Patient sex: F
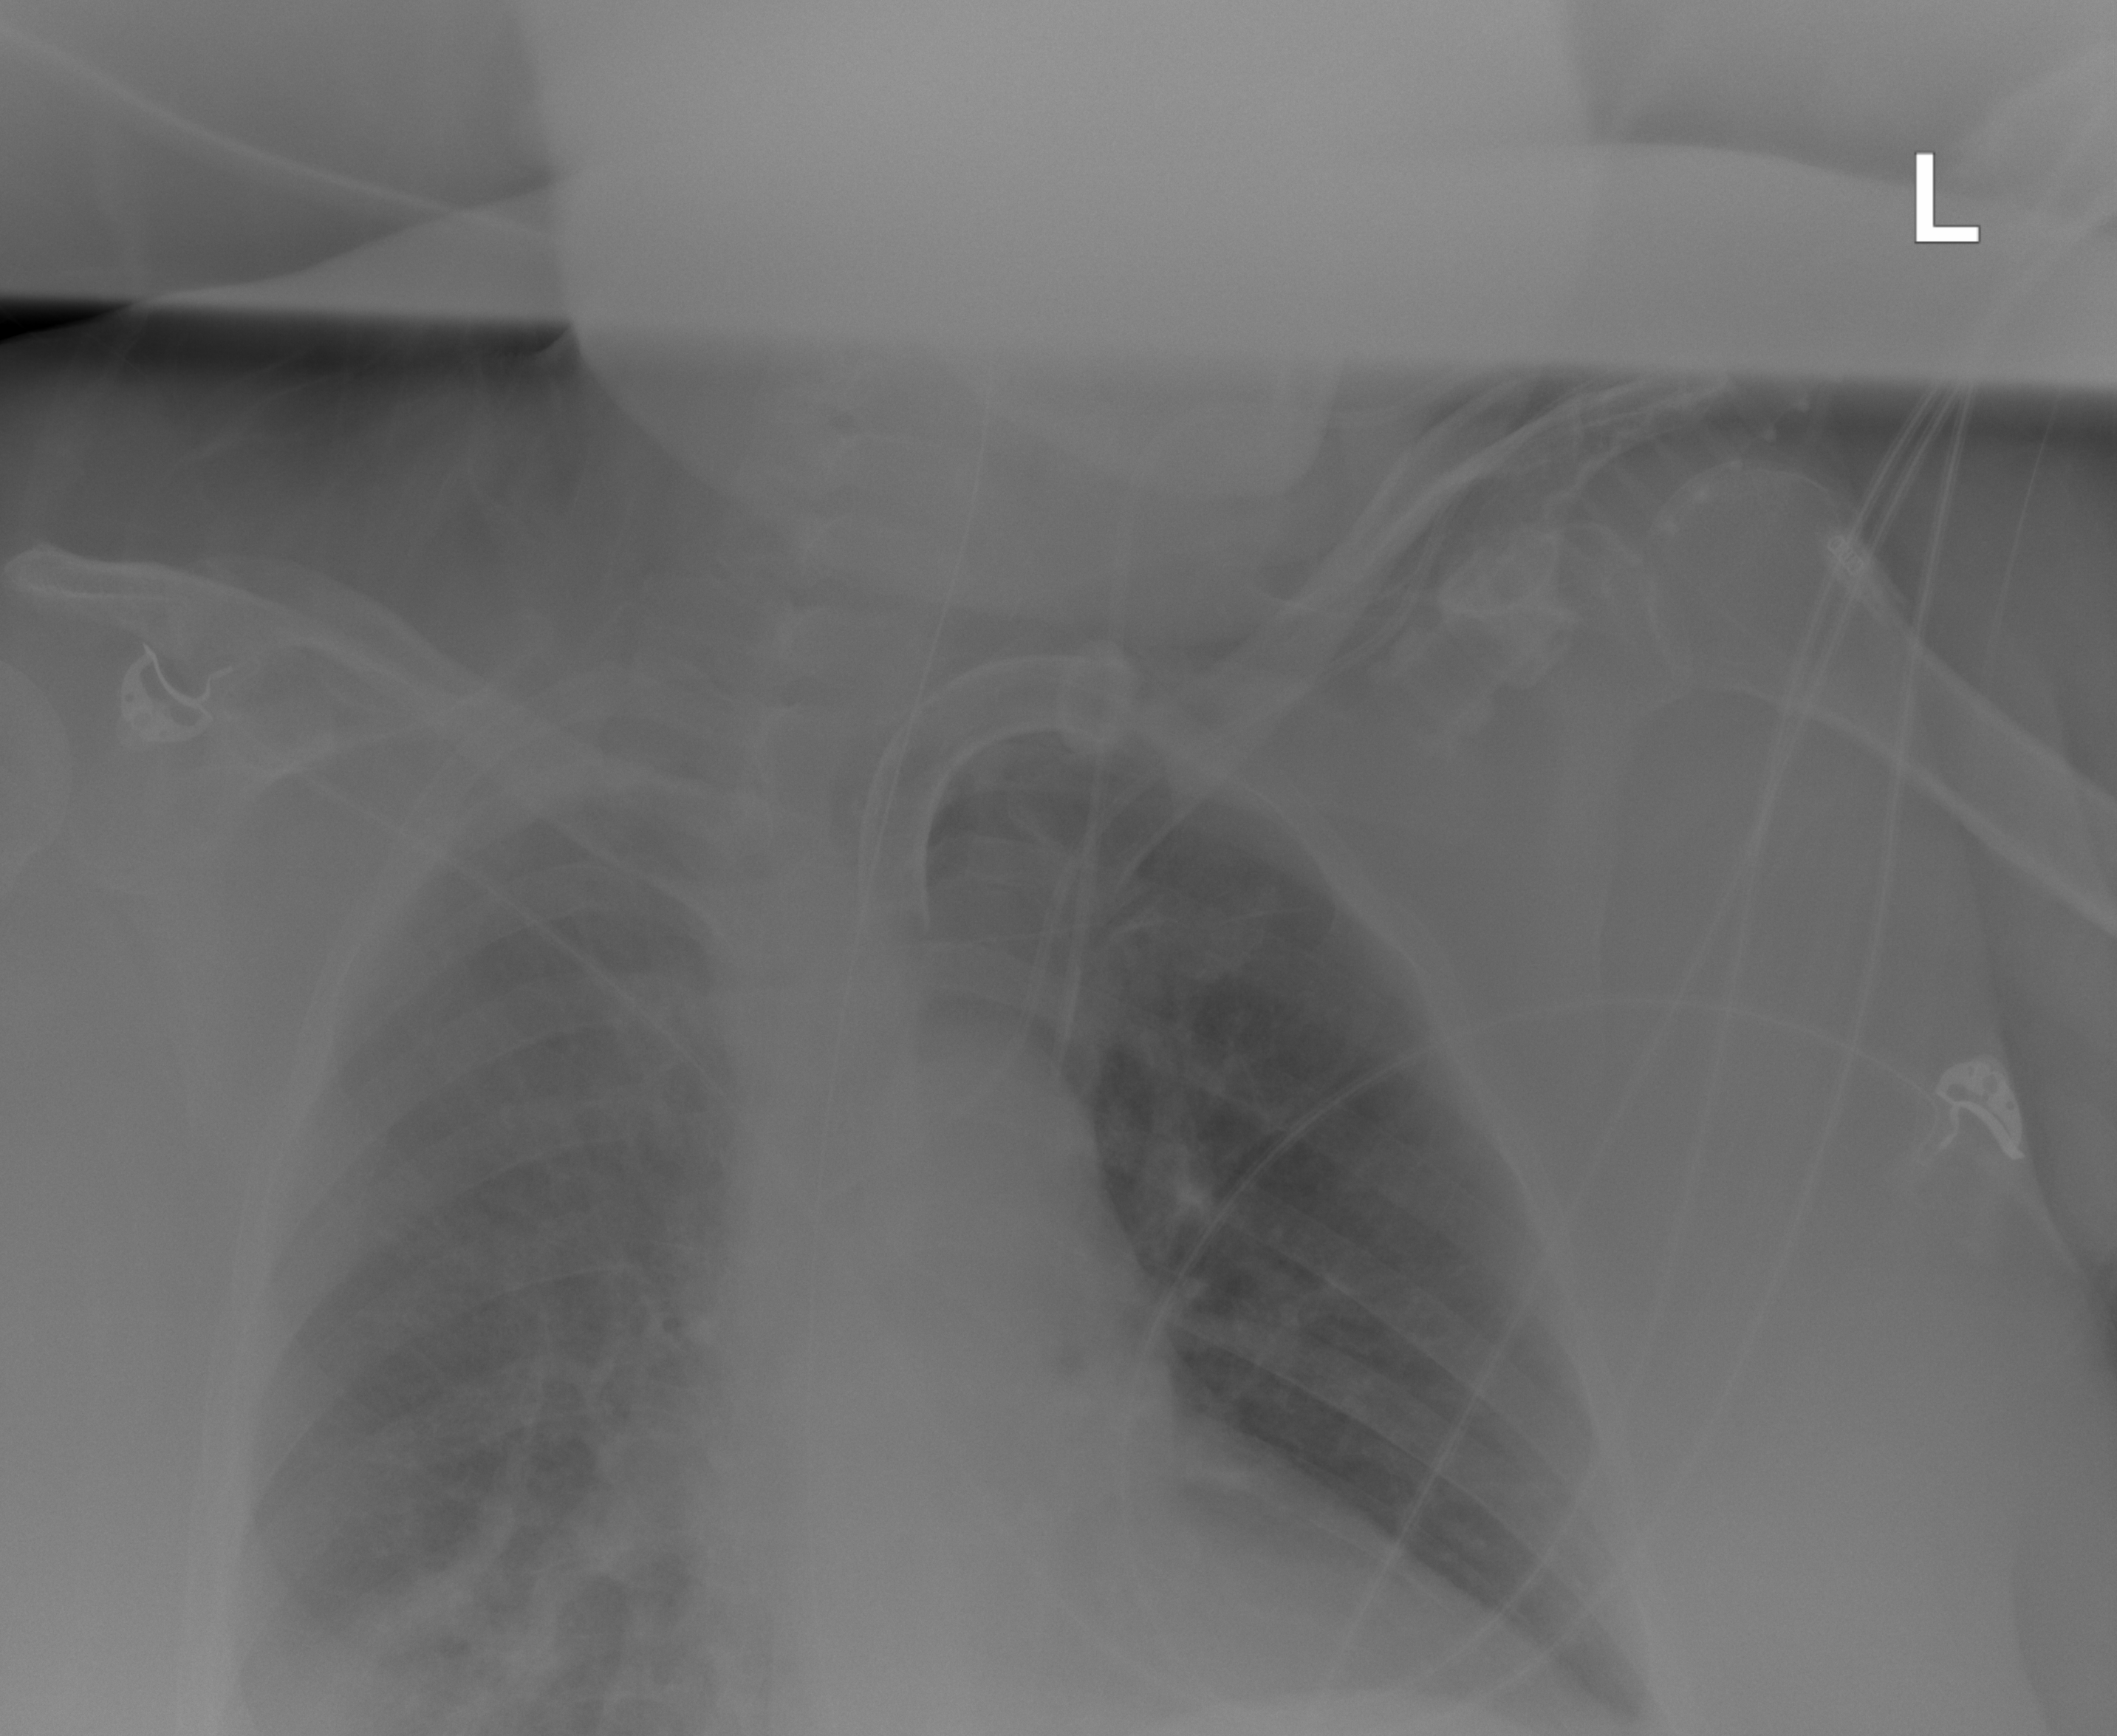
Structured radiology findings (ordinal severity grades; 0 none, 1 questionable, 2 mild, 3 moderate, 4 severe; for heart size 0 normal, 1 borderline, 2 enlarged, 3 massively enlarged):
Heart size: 2
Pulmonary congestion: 0
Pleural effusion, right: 2
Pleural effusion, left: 0
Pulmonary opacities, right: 1
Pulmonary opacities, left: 0
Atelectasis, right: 3
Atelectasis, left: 0